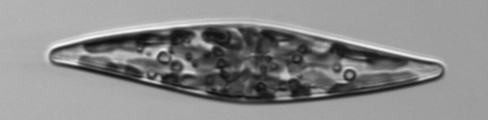
Label: Pleurosigma